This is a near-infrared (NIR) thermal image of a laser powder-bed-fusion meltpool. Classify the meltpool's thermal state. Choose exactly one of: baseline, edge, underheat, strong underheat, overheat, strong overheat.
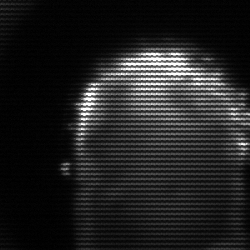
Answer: baseline